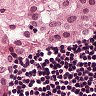
Metastatic tissue present: yes